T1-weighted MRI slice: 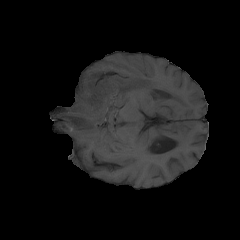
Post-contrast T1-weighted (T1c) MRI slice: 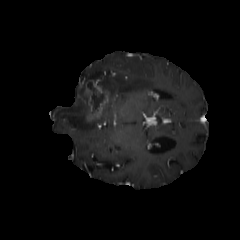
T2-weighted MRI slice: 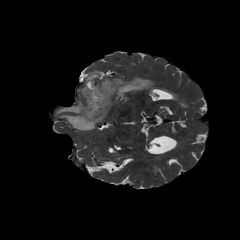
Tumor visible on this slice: yes